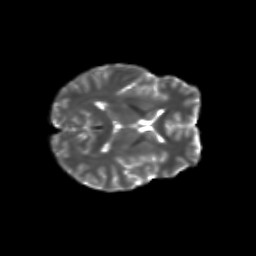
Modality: T2w
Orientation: axial
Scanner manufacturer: siemens
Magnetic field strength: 3 T
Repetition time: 9.2 s
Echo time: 0.084 s